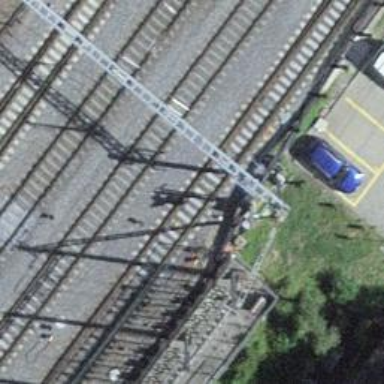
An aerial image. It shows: Railway switch.